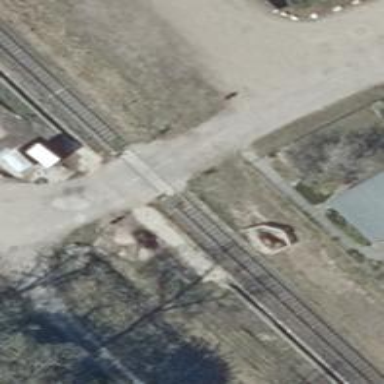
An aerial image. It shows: Level crossing along the railway.